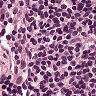
Metastatic tissue present: no